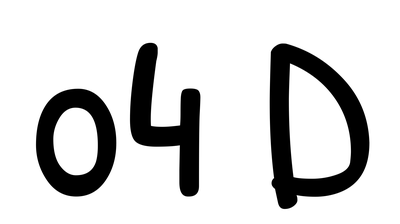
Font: PatrickHand-Regular